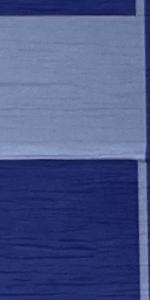
Label: Empty